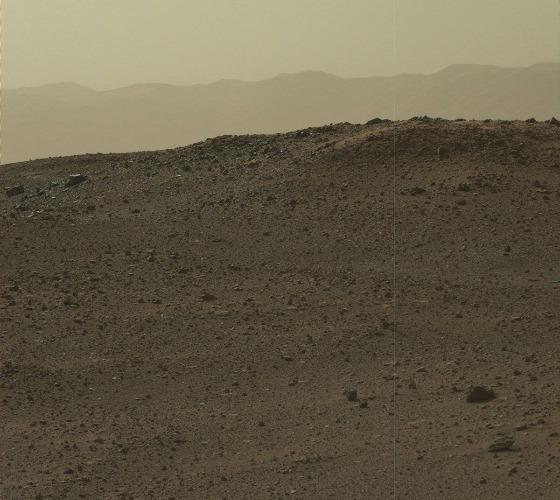
Terrain classes present: Gravel / Sand / Soil, Rock, Sky / Distant Mountains